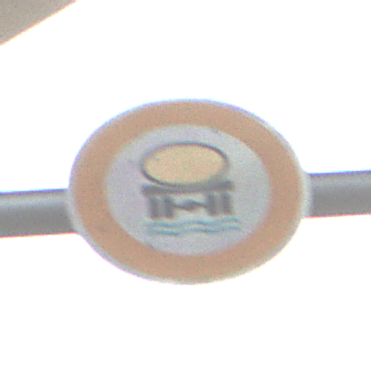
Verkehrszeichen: VerbotFahrzeugeWassergefaehrdenderLadung
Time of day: Midday
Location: Roofed (Beach)
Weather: Overcast
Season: NotSpecified
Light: Natural